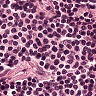
Metastatic tissue present: no